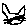
Label: cat